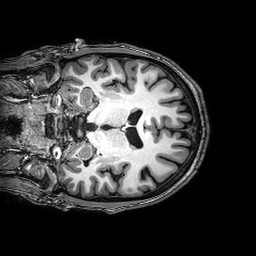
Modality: T1w
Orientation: coronal
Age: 23
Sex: male
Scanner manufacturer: philips
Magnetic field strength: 3 T
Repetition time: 0.008267 s
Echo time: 0.0038 s